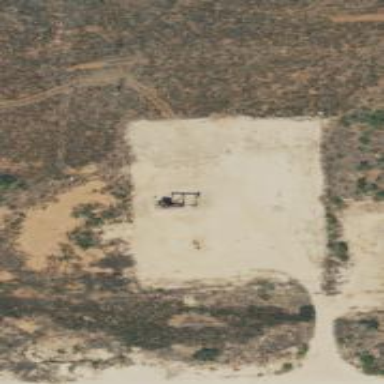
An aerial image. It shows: Petroleum well.